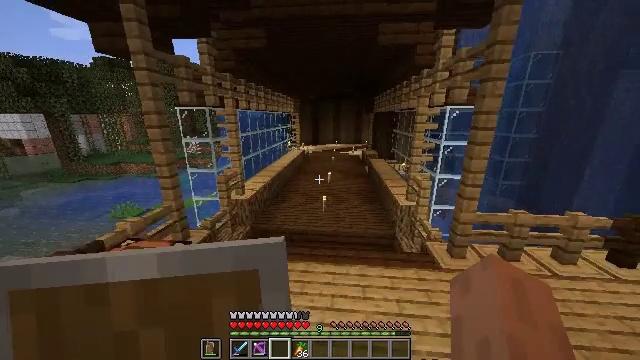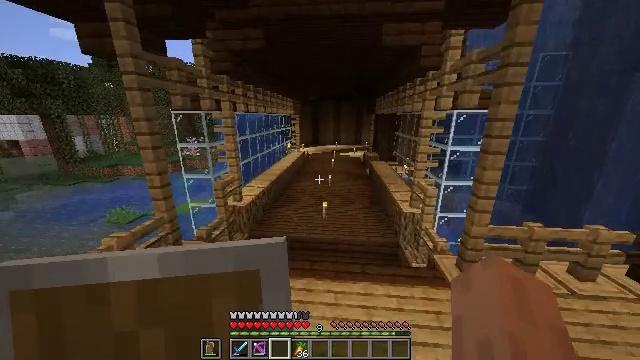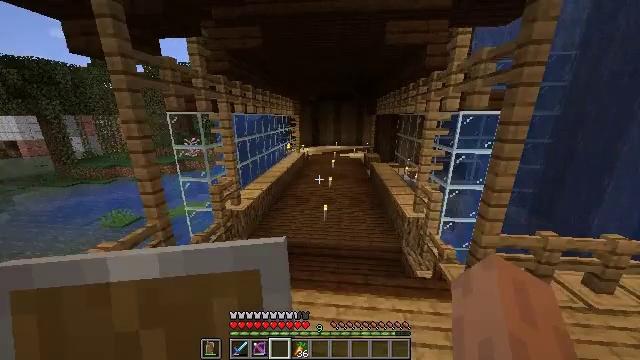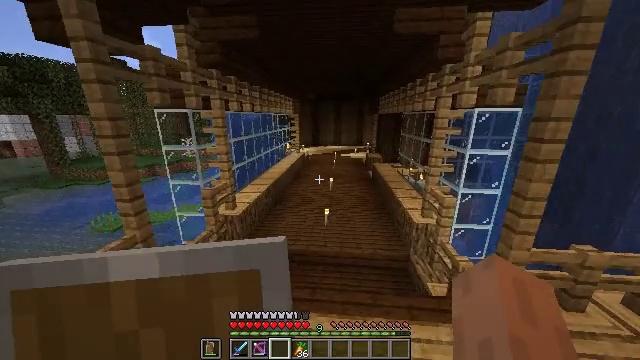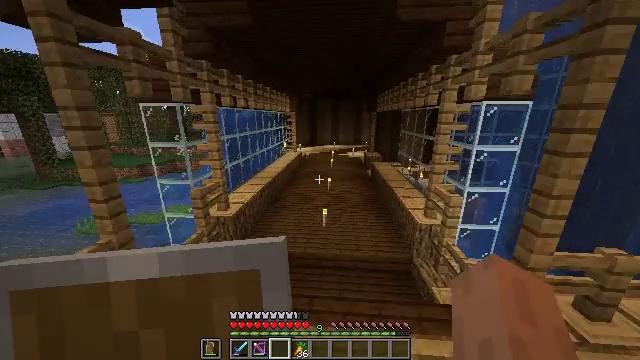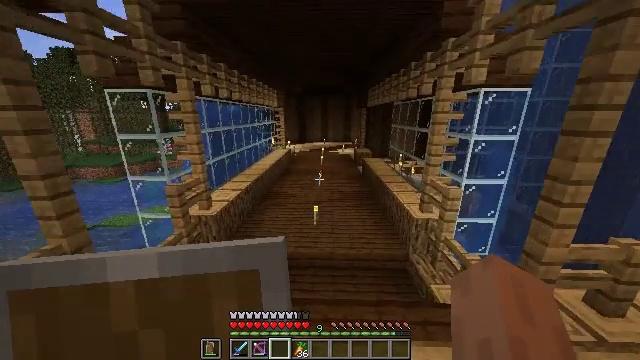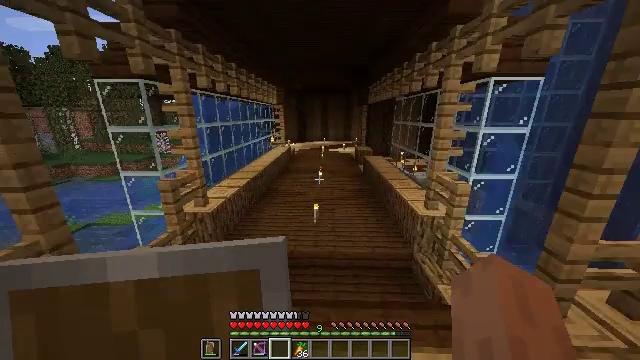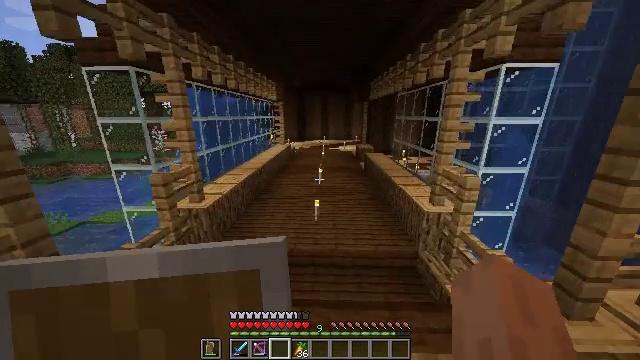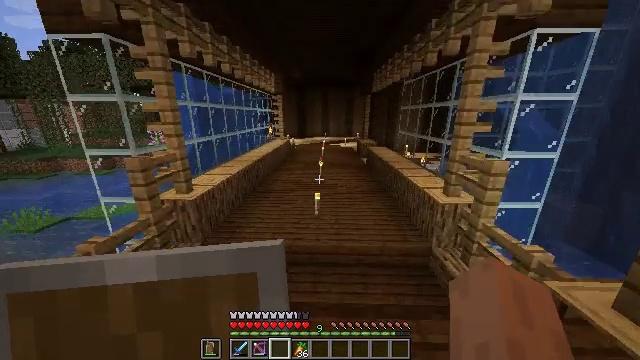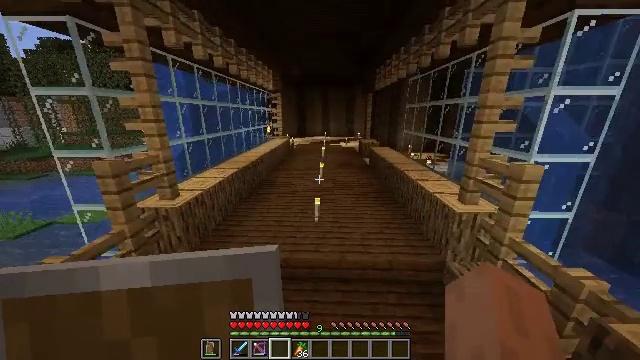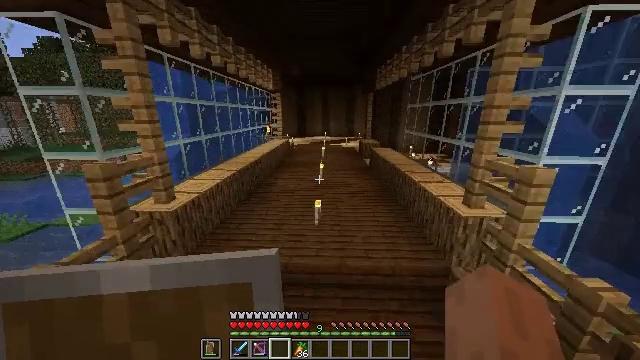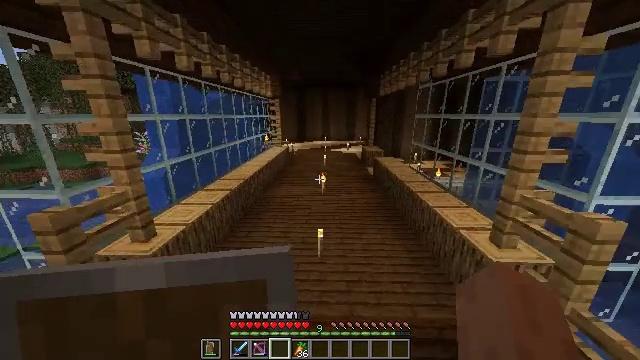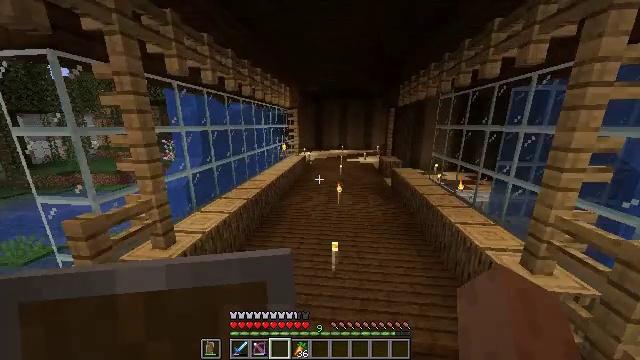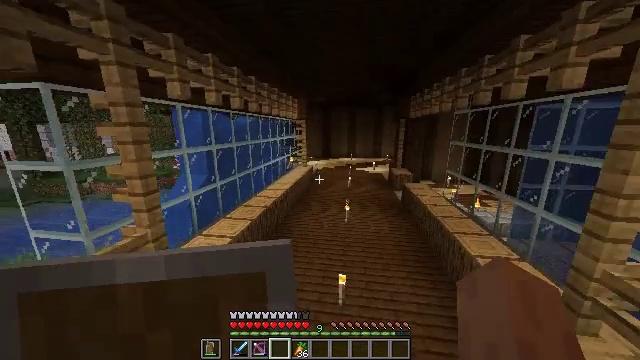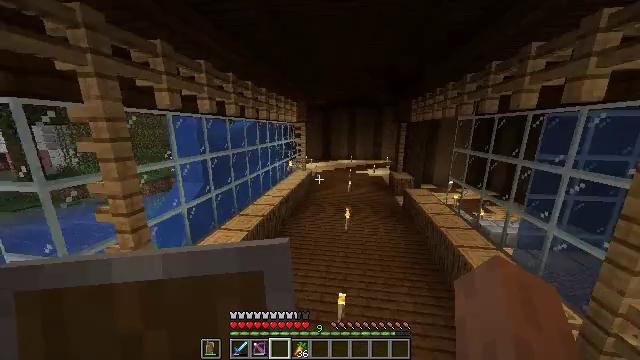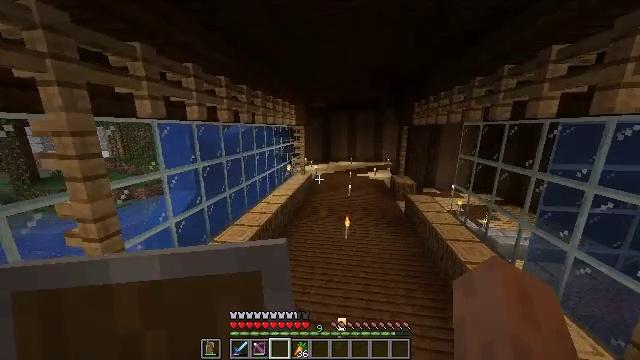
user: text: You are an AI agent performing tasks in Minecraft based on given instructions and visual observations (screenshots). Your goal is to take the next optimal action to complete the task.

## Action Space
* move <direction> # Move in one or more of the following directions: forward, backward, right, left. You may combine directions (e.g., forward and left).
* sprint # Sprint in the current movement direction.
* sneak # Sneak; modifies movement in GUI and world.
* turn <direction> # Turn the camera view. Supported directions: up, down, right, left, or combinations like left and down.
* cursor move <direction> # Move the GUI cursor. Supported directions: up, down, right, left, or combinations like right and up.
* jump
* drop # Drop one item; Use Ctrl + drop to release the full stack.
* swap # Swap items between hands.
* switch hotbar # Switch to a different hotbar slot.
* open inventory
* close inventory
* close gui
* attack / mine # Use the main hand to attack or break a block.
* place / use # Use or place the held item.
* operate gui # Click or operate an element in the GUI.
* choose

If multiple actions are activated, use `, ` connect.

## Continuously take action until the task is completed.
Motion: motion action
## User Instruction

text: Gather some oak planks.
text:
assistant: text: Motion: move forward, jump
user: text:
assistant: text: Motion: move forward, jump
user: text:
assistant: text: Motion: move forward, jump
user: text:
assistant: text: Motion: move forward, jump
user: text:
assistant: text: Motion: move forward, turn right
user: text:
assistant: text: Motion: move forward
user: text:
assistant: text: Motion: move forward
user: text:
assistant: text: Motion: move forward
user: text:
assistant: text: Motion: move forward
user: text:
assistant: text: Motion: move forward
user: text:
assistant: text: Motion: move forward, jump
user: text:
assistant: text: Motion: move forward, turn left and up, jump
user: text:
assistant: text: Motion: move forward, turn left and up, jump
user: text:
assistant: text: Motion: move forward, jump
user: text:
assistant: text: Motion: move forward, jump
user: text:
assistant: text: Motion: move forward, jump
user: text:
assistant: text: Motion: move forward, jump
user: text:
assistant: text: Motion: move forward, turn right and up, jump
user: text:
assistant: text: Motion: move forward, turn right and up, jump
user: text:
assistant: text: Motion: move forward, turn right and up, jump
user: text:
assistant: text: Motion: move forward, jump
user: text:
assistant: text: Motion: move forward, jump
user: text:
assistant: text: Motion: move forward, jump
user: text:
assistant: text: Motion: move forward, jump
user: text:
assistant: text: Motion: move forward, jump
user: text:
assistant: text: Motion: move forward, turn left and up, jump
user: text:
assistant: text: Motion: move forward, jump
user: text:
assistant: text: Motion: move forward, jump
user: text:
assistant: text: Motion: move forward, jump
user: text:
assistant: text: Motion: move forward, turn left, jump